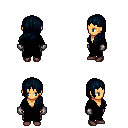
a pixel art fantasy rpg character, female body template, human, tanned skin, black robe, metal pants, raven left-swept hairstyle, metal gloves, maroon shoes, four views (front, back, left, right), 2x2 character sprite sheet, small pixel art, hard edges, no anti-aliasing